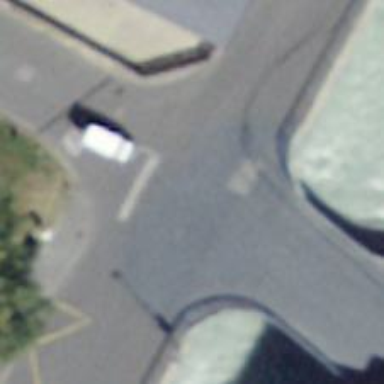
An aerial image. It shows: Pedestrian bridge over road.